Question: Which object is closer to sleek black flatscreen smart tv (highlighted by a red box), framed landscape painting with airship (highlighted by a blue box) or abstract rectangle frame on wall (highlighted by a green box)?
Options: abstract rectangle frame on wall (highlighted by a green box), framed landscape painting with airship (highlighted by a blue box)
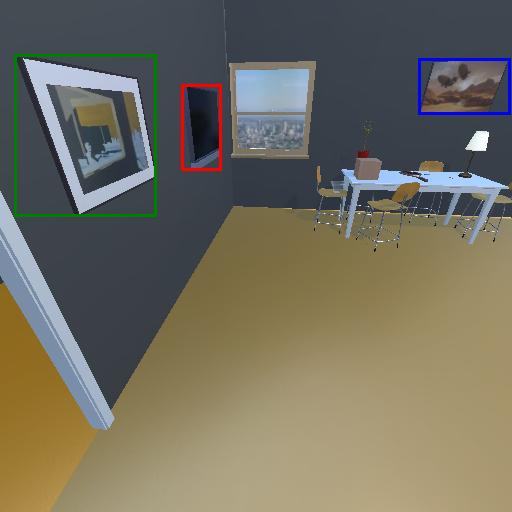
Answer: abstract rectangle frame on wall (highlighted by a green box)